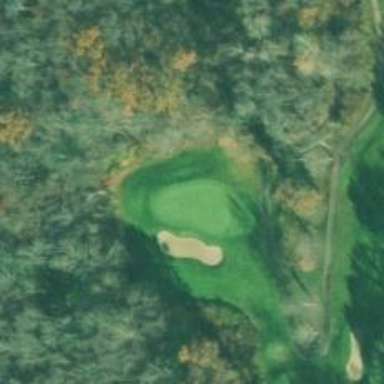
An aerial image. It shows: Golf hole.